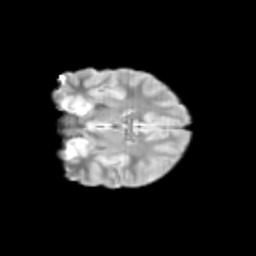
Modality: T2w
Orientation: coronal
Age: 11
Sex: male
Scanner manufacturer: siemens
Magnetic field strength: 3 T
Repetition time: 3.8 s
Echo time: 0.07 s